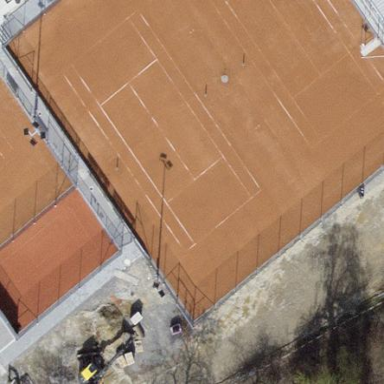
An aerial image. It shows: Clay tennis court in leisure land pitch.